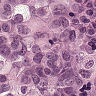
Metastatic tissue present: yes